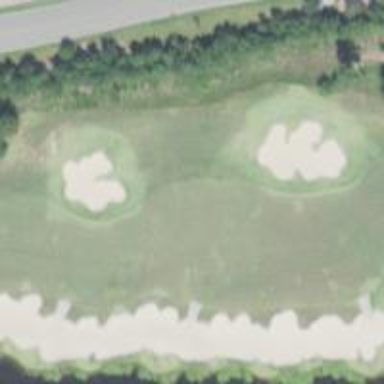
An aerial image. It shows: Golf hole.